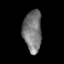
Tissue: skin
Cell type: Epithelial cells
Senescence score: 0.7154
Nuclear area (px): 760
Mean DAPI intensity: 118.461